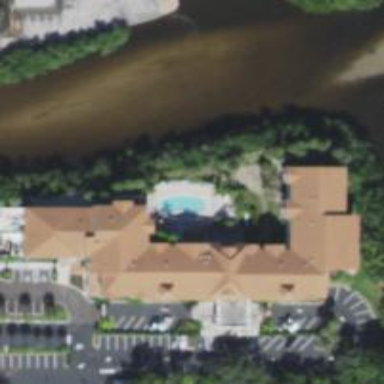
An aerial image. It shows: Hotel building.